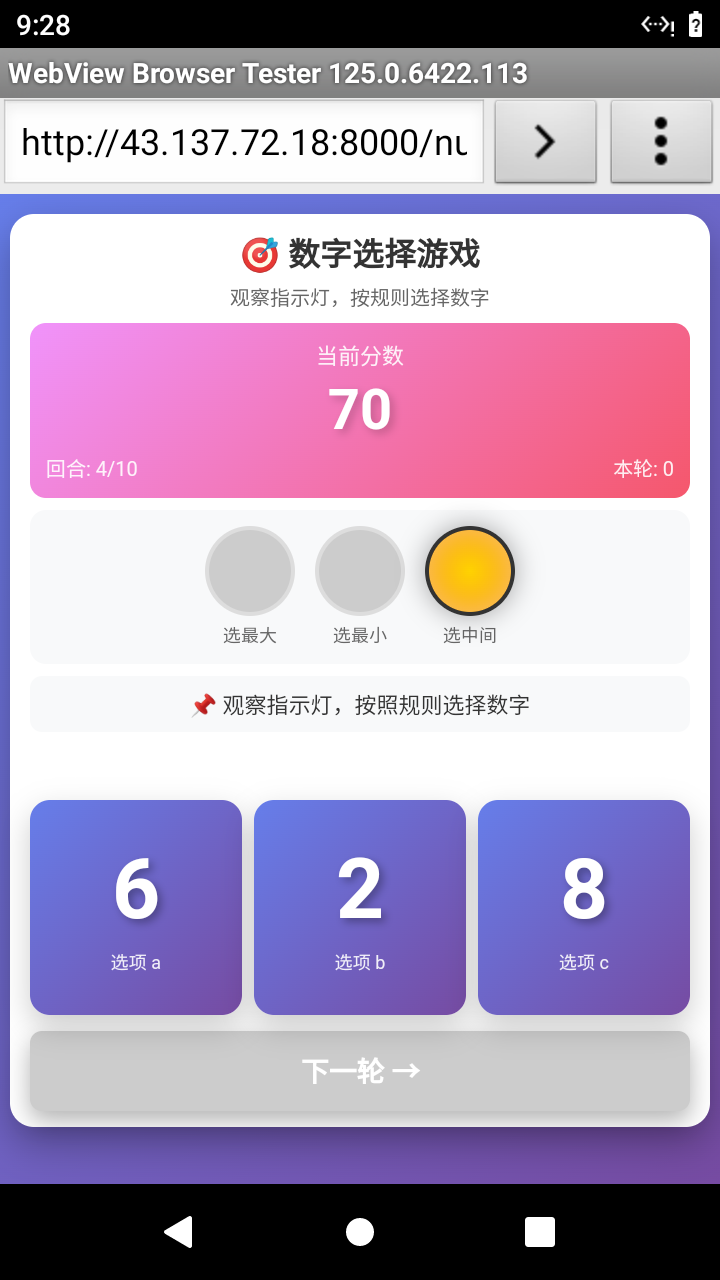

Select the correct number based on the traffic light color.
Answer: 1